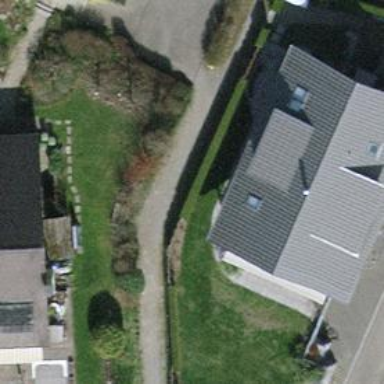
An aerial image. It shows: Hedge barrier.